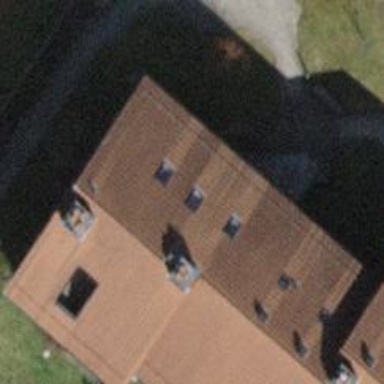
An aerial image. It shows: Tile-roofed apartment building.